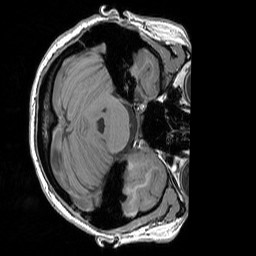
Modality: T1w
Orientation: axial
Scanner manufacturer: siemens
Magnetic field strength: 3 T
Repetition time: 1.83 s
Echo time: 0.00303 s